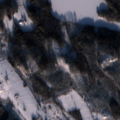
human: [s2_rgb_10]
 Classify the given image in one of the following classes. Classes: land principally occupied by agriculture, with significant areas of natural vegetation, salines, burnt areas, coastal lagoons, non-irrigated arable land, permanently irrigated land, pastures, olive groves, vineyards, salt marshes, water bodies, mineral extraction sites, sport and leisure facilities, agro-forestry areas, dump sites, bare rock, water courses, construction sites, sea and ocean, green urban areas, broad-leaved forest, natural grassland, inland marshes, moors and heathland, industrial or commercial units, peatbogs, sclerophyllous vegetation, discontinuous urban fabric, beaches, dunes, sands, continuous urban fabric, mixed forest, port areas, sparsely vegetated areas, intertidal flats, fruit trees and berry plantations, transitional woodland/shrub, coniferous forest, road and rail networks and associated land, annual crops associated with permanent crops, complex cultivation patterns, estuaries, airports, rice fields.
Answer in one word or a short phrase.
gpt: land principally occupied by agriculture, with significant areas of natural vegetation, coniferous forest, mixed forest, transitional woodland/shrub, water bodies